Chest X-ray:
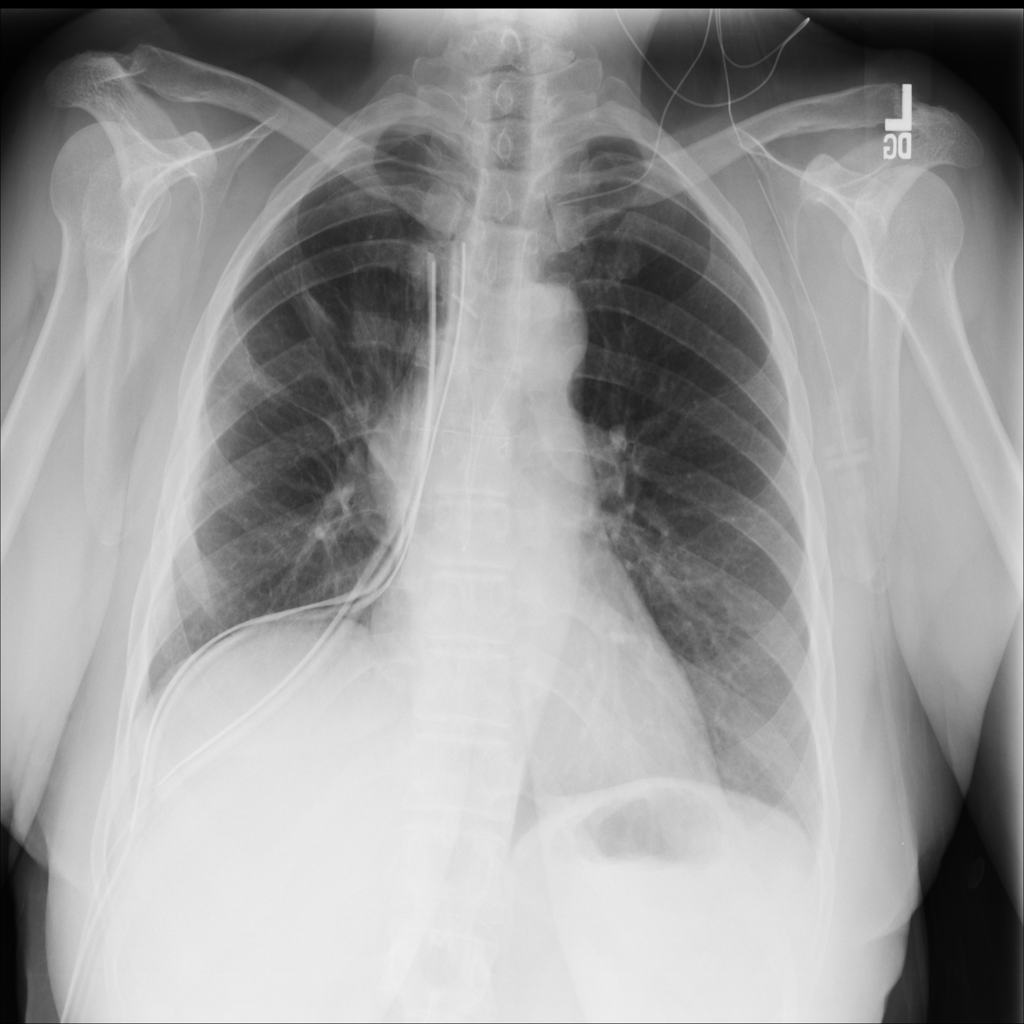
Findings: Consolidation
No abnormal finding: no